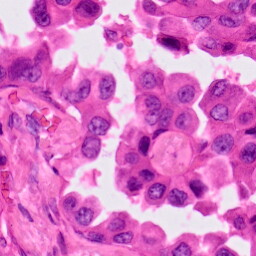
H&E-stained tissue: Lung